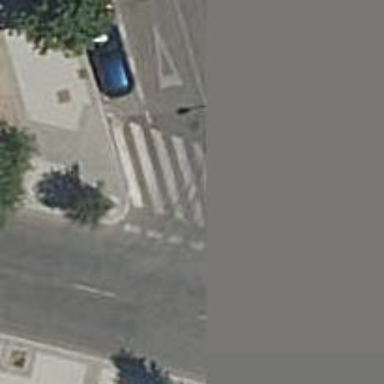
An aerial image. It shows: Uncontrolled zebra crossing on the road.